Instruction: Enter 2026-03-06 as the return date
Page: home
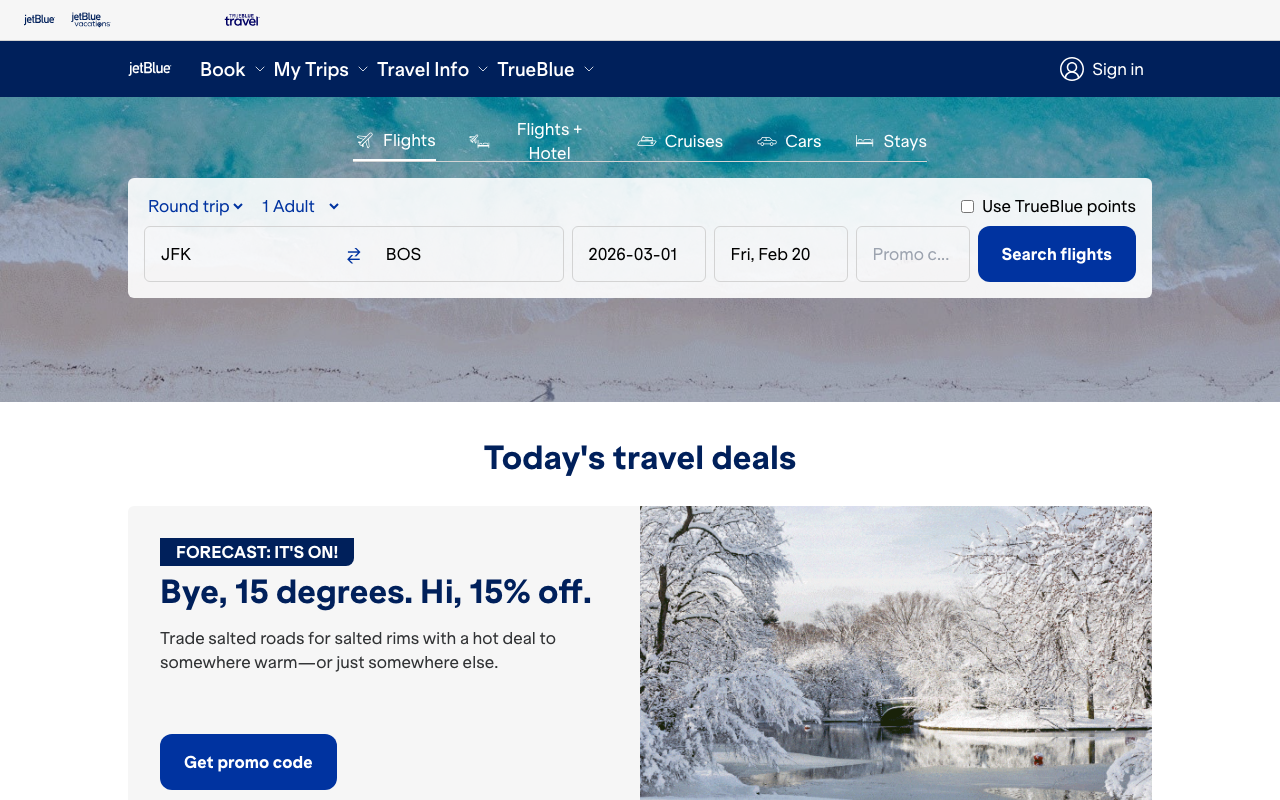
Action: type